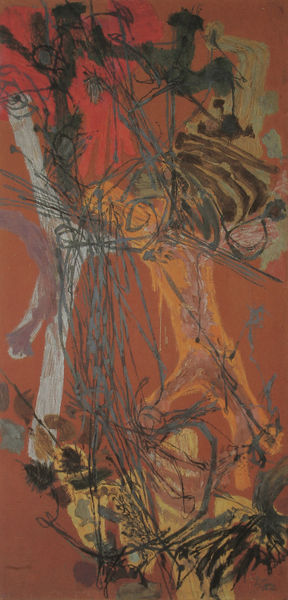
Titel: Fütterung der Raubtiere I
Künstler: Hann Trier
Standort: Bonn
Institution: Städtisches Kunstmuseum
Schlagwörter: blau, weiß, komposition, braun, hintergrund, orange, schwarz, rot, abstrakt, linien, detail, kreise, grundfarbe